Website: lowes
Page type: billing-address
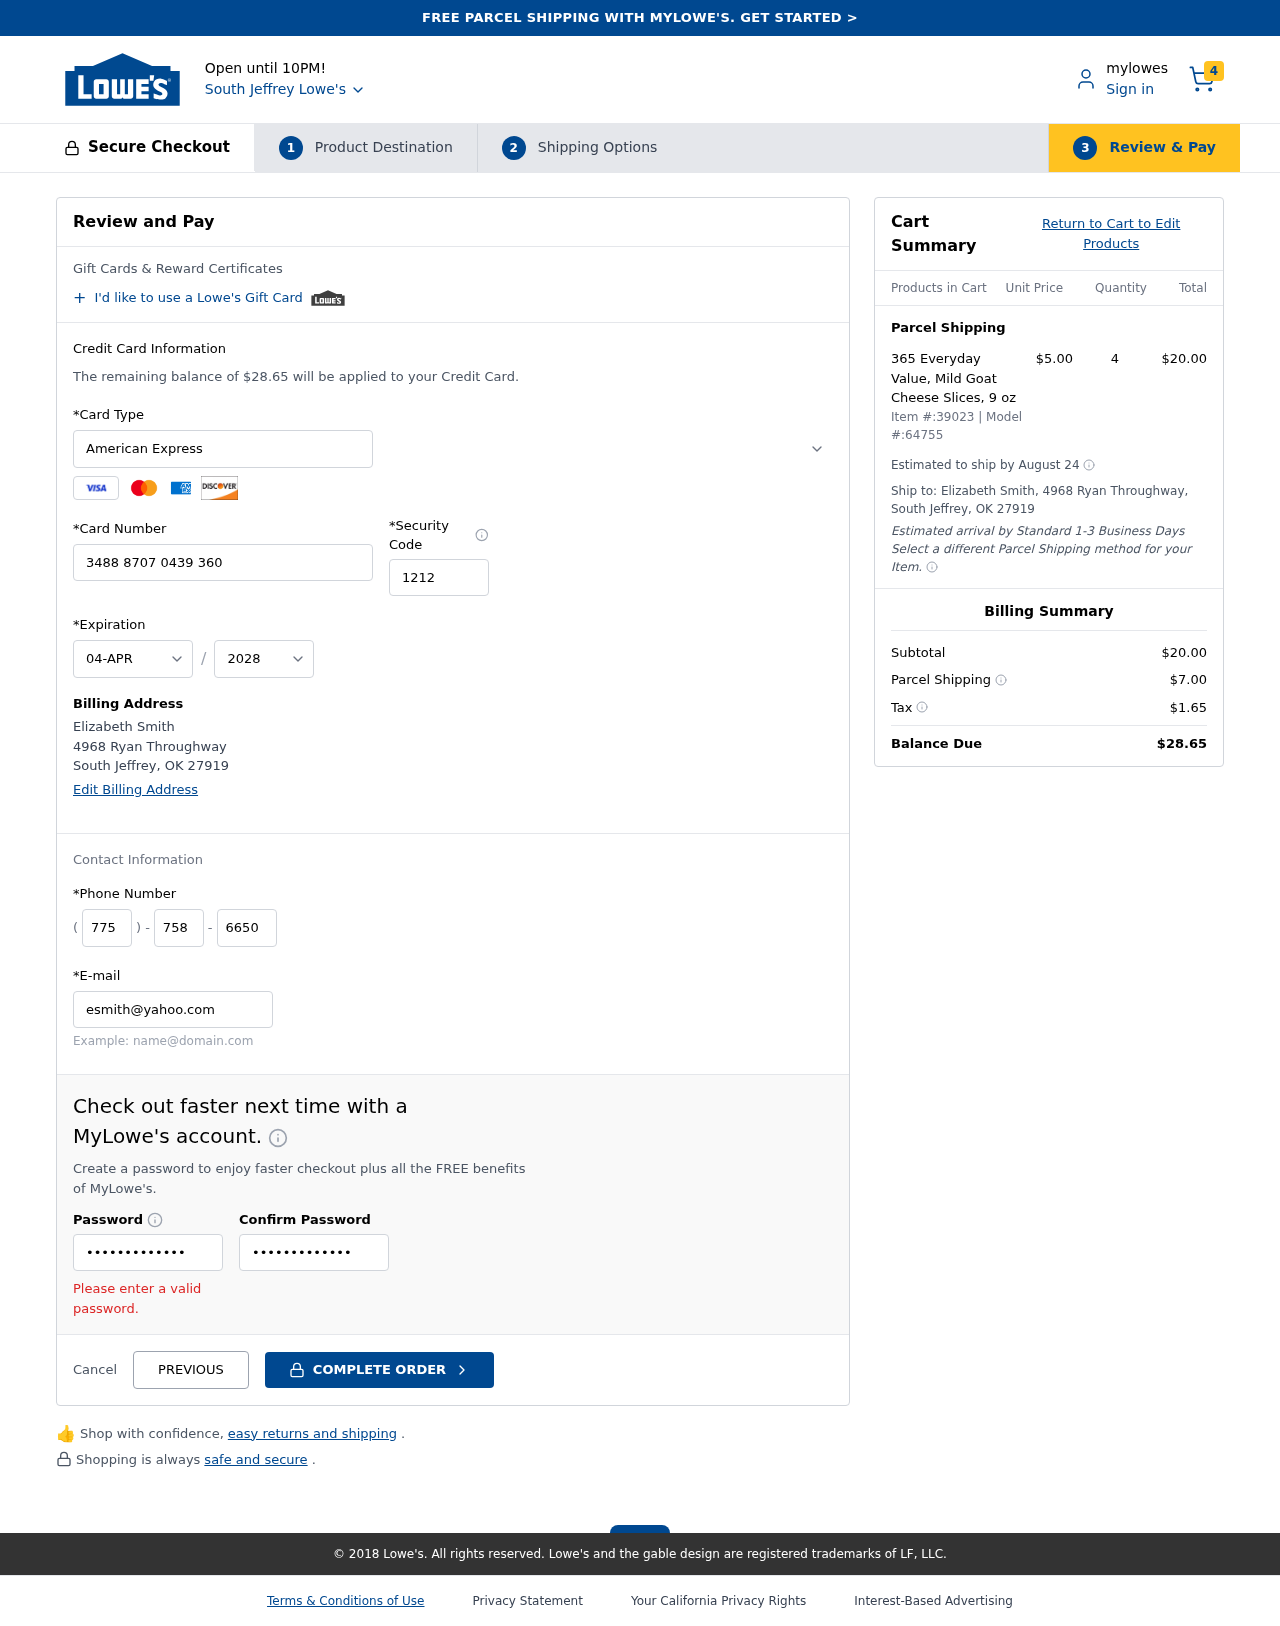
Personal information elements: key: PII_CARD_CVV
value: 1212
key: PII_CARD_EXPIRY_MONTH
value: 04
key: PII_CARD_EXPIRY_YEAR
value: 28
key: PII_CARD_NUMBER
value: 3488 8707 0439 360
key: PII_CARD_TYPE
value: American Express
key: PII_CITY
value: South Jeffrey
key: PII_CITY_STATE_ZIP
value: South Jeffrey, OK 27919
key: PII_EMAIL
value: esmith@yahoo.com
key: PII_FULLNAME
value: Elizabeth Smith
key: PII_PHONE_AREA
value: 775
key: PII_PHONE_PREFIX
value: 758
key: PII_PHONE_SUFFIX
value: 6650
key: PII_STREET
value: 4968 Ryan Throughway
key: PII_FULLNAME2
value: Elizabeth Smith
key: PII_STREET2
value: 4968 Ryan Throughway
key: PII_CITY_STATE_ZIP2
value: South Jeffrey, OK 27919
Product elements: key: PRODUCT1_NAME
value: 365 Everyday Value, Mild Goat Cheese Slices, 9 oz
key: PRODUCT1_PRICE
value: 5
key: PRODUCT1_QUANTITY
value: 4
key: PRODUCT_ITEM_NUMBER
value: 39023
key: PRODUCT_MODEL_NUMBER
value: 64755
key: PRODUCT1_LINE_TOTAL
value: $20.00
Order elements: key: ORDER_NUM_ITEMS
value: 4
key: ORDER_TOTAL
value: $28.65
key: ORDER_SHIPPING_DATE
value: August 24
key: ORDER_SUBTOTAL
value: $20.00
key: ORDER_SHIPPING_COST
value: $7.00
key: ORDER_TAX
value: $1.65